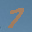
Label: 7